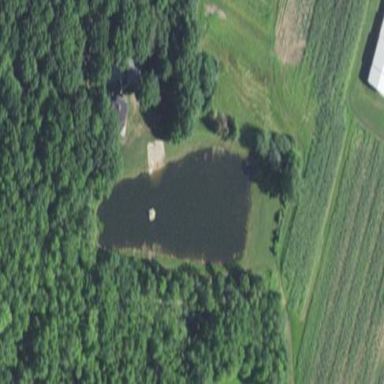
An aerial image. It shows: Peaceful pond surrounded by nature.